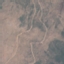
Label: HerbaceousVegetation